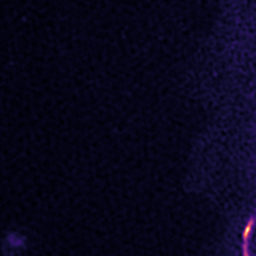
Label: Super-resolution ER image